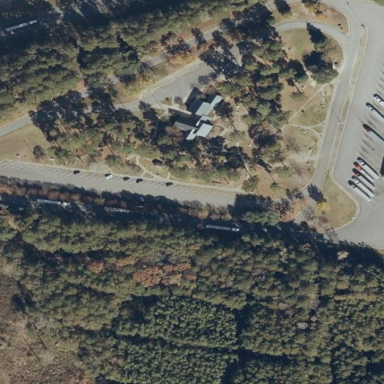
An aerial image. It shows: Rest area on the road with sanitary dump station available.